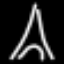
Label: The Eiffel Tower